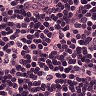
Metastatic tissue present: no